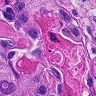
Metastatic tissue present: yes